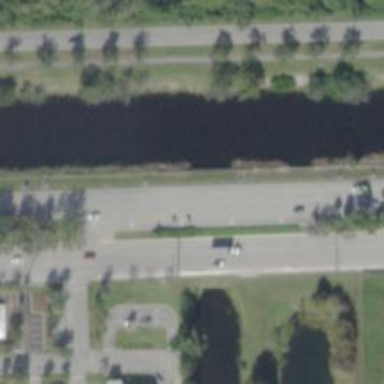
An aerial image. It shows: Canal.